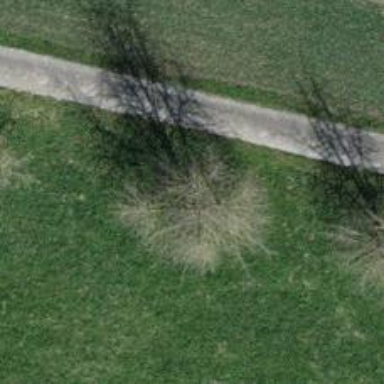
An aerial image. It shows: Single tag "natural: tree."